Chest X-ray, AP view. Patient: 26 years old, sex F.
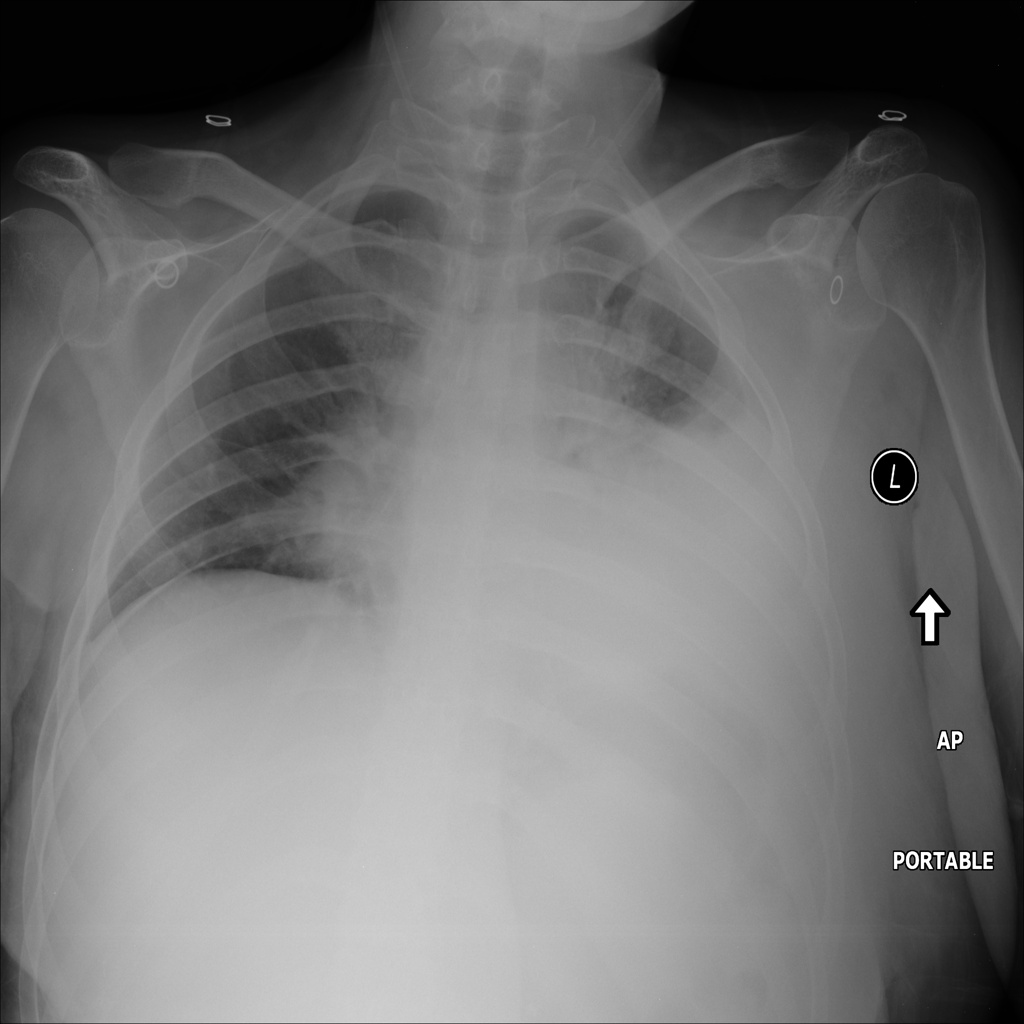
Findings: Consolidation, Effusion, Mass